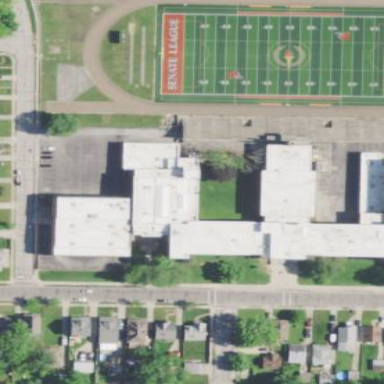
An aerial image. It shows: School building.